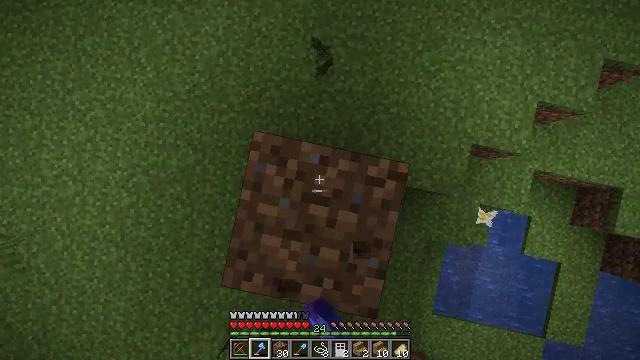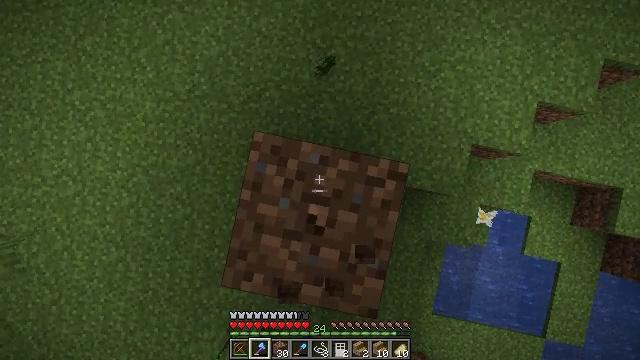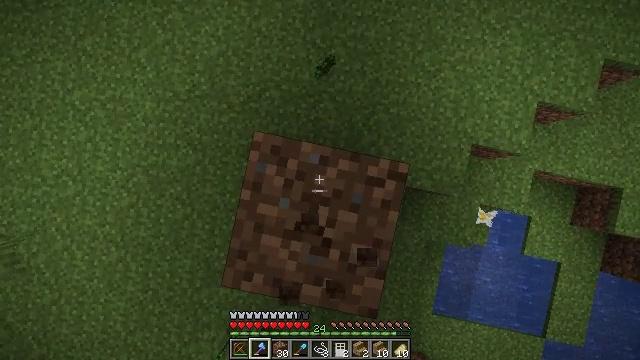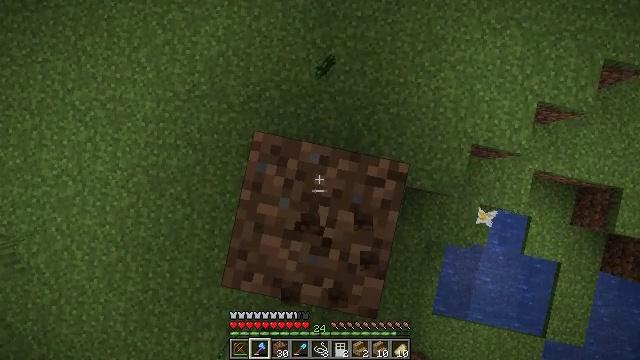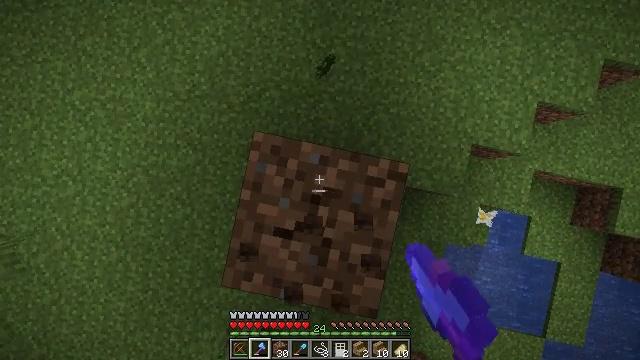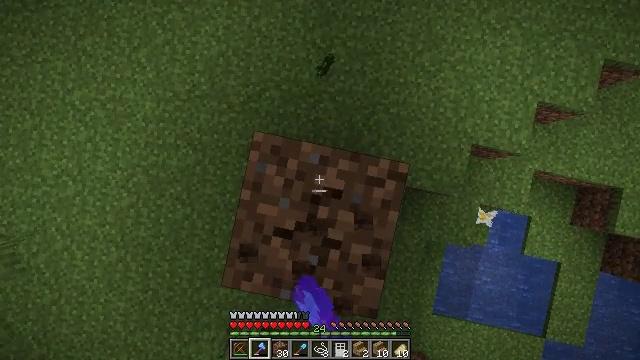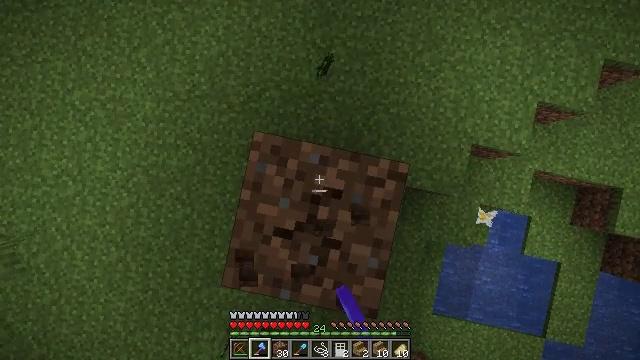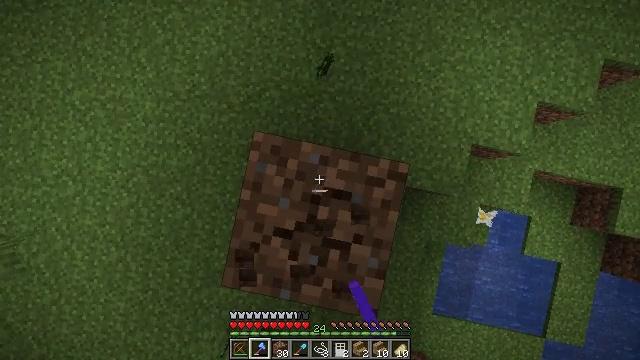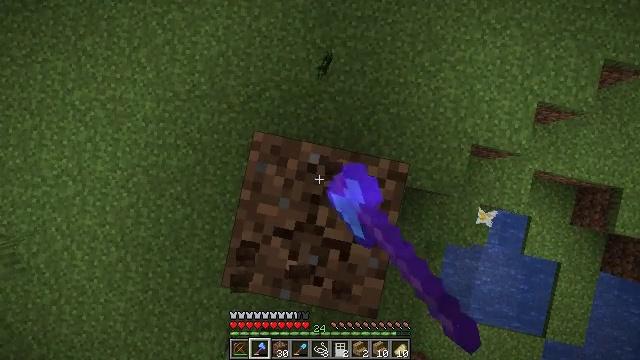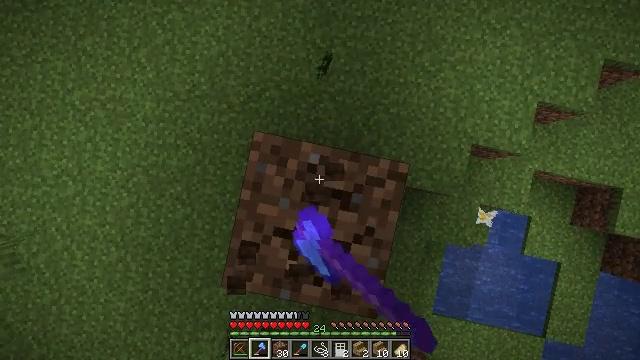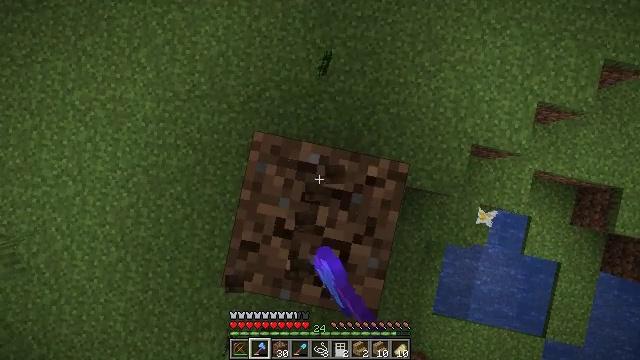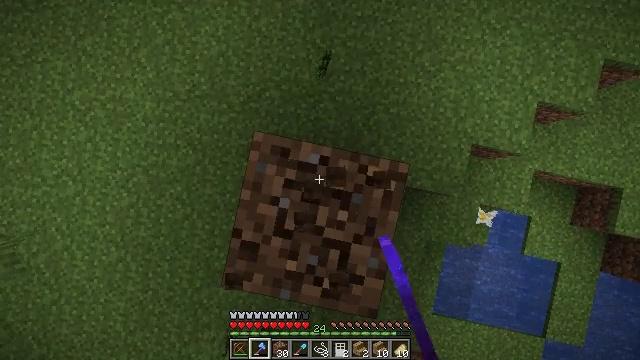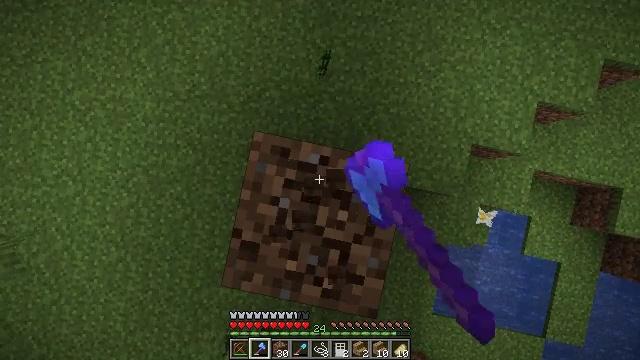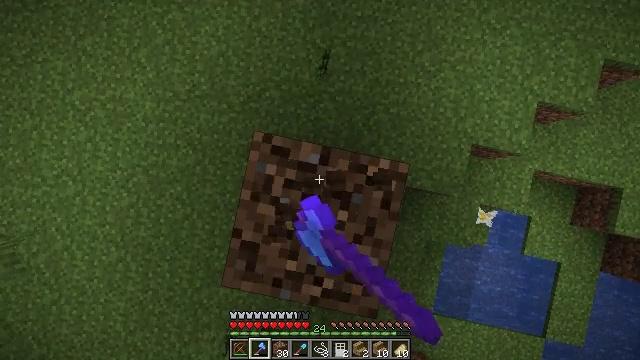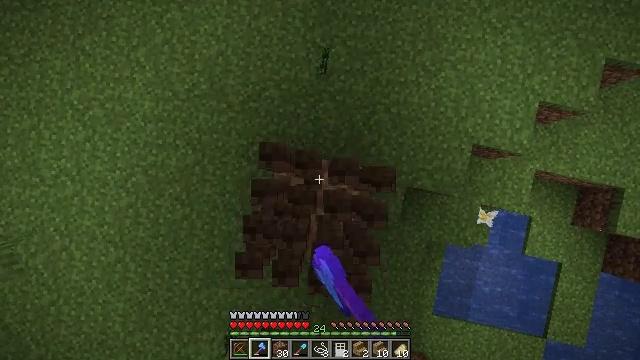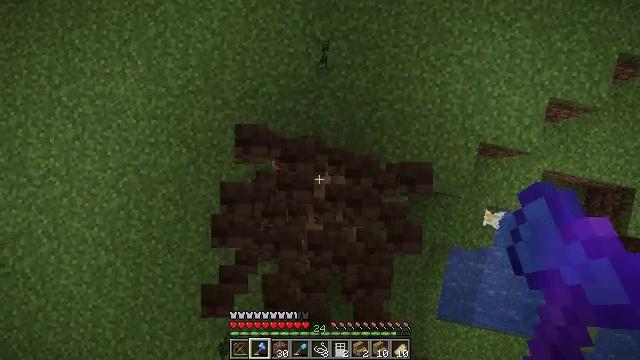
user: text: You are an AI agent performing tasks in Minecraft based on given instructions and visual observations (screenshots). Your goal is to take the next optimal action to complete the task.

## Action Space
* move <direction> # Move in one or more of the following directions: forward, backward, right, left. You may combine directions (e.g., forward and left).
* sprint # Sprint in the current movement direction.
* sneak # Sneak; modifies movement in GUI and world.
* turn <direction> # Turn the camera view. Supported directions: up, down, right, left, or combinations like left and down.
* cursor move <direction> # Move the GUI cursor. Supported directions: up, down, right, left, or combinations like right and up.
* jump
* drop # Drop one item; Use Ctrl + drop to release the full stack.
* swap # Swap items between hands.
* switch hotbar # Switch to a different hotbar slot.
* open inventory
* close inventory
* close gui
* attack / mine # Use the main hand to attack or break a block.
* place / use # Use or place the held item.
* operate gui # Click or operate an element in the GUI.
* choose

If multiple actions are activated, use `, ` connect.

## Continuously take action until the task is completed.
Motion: motion action
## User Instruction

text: Collect dirt by holding left button.
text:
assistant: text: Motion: attack / mine
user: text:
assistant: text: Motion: attack / mine
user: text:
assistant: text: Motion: attack / mine
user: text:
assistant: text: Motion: attack / mine
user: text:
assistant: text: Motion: attack / mine
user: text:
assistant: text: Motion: attack / mine
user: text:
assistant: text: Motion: attack / mine
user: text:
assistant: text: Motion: attack / mine
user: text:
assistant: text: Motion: attack / mine
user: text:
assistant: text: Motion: attack / mine
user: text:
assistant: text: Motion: attack / mine
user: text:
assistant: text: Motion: attack / mine
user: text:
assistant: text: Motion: attack / mine
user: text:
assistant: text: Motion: attack / mine
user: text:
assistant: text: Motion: attack / mine
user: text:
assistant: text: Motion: no_op
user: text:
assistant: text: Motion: no_op
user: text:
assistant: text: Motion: no_op
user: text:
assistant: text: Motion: no_op